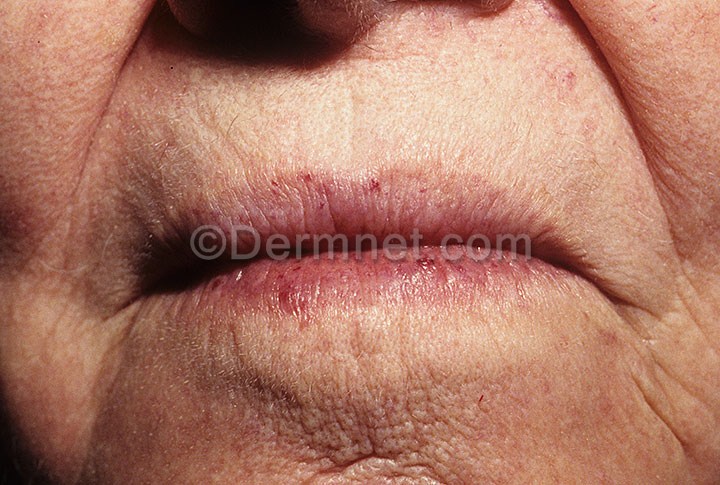
Disease: Lupus and other Connective Tissue diseases